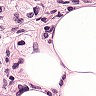
Metastatic tissue present: yes